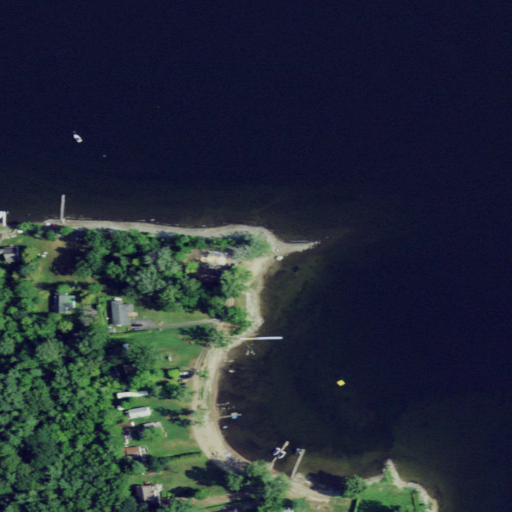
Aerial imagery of cape in New York named North Point containing open water, deciduous forest, evergreen forest, low intensity development, pasture, medium intensity development, and open development